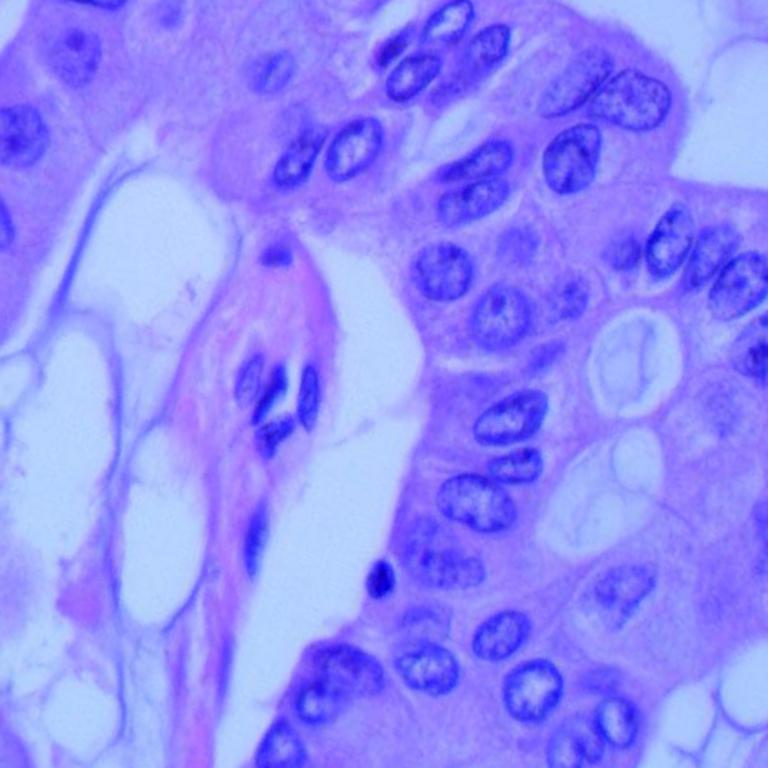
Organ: lung
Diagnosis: adenocarcinomas